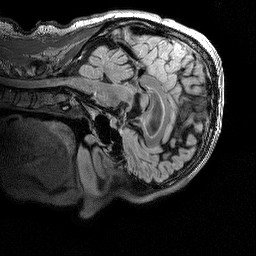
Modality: T2w
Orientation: sagittal
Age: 51
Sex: male
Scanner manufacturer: siemens
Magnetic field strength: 3 T
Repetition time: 5 s
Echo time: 0.386 s